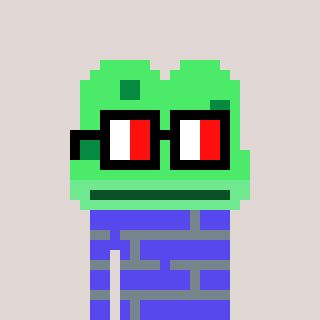
a pixel art character with square glasses with black frames and red eyes, a frog-shaped head and a computerblue-colored body on a warm background